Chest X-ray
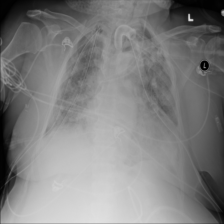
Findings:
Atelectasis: negative
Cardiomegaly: negative
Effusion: negative
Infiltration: negative
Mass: negative
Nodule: negative
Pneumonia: negative
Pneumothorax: positive
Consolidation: negative
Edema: negative
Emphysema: negative
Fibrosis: negative
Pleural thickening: negative
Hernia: negative